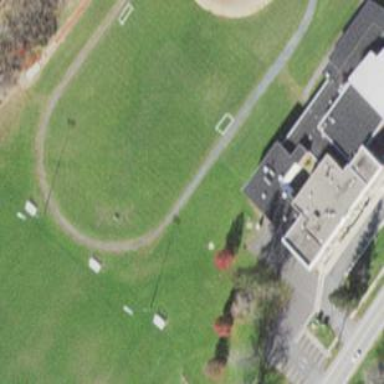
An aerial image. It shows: School.